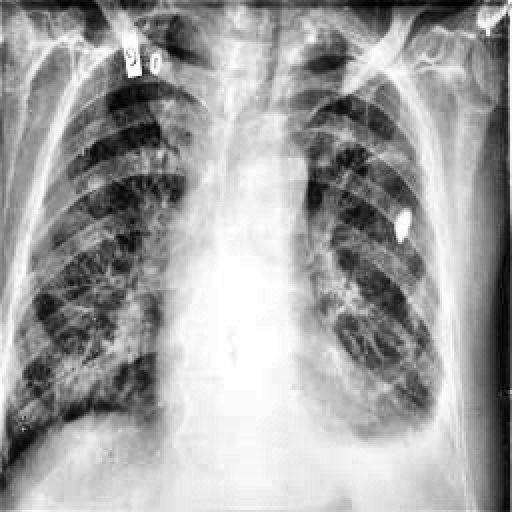
Finding: TUBERCULOSIS